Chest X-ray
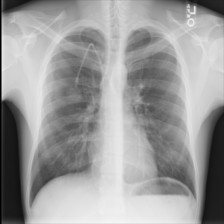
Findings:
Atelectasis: negative
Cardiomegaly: negative
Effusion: negative
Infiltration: negative
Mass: negative
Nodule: negative
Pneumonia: negative
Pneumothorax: negative
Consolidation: negative
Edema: negative
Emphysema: negative
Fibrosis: negative
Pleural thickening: negative
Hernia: negative